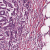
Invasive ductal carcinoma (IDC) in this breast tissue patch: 1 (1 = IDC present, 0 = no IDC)